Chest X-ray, PA view. Patient: 61 years old, sex M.
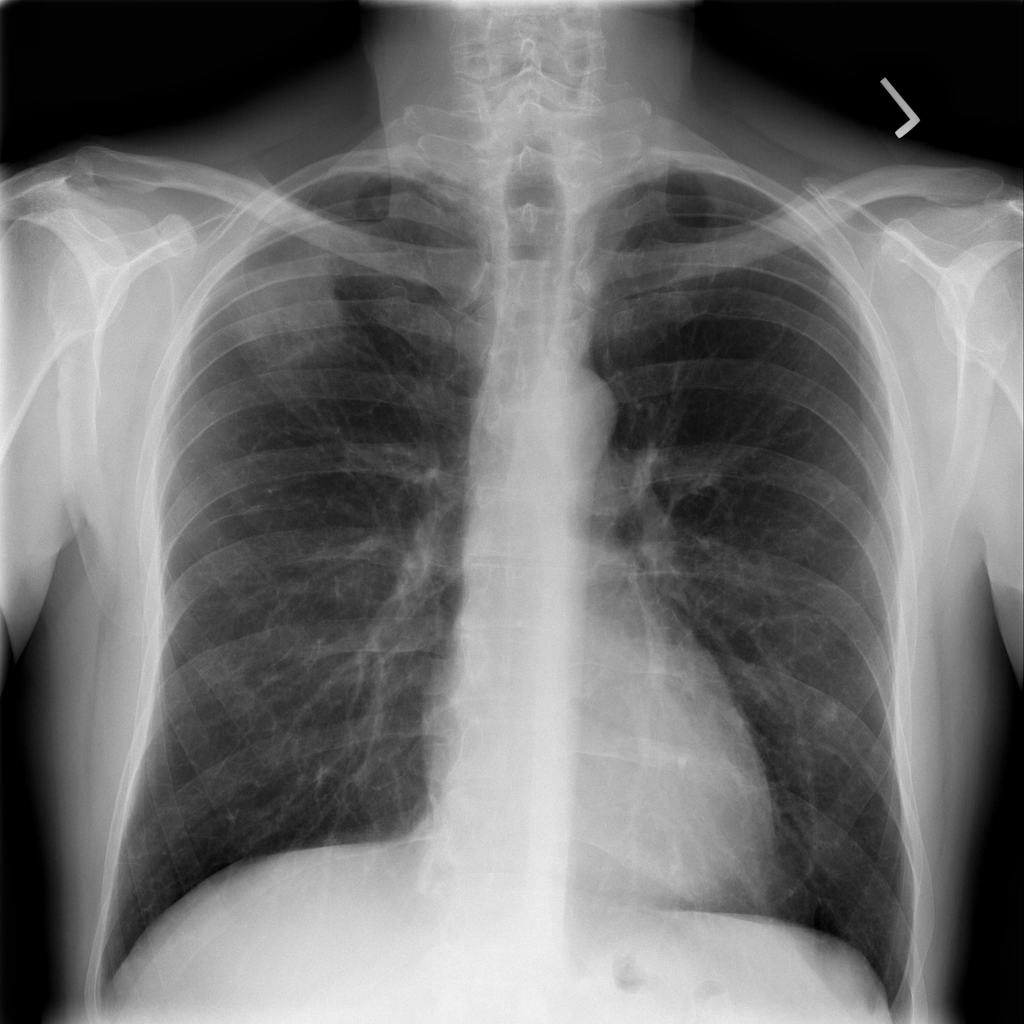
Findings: Infiltration